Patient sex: M
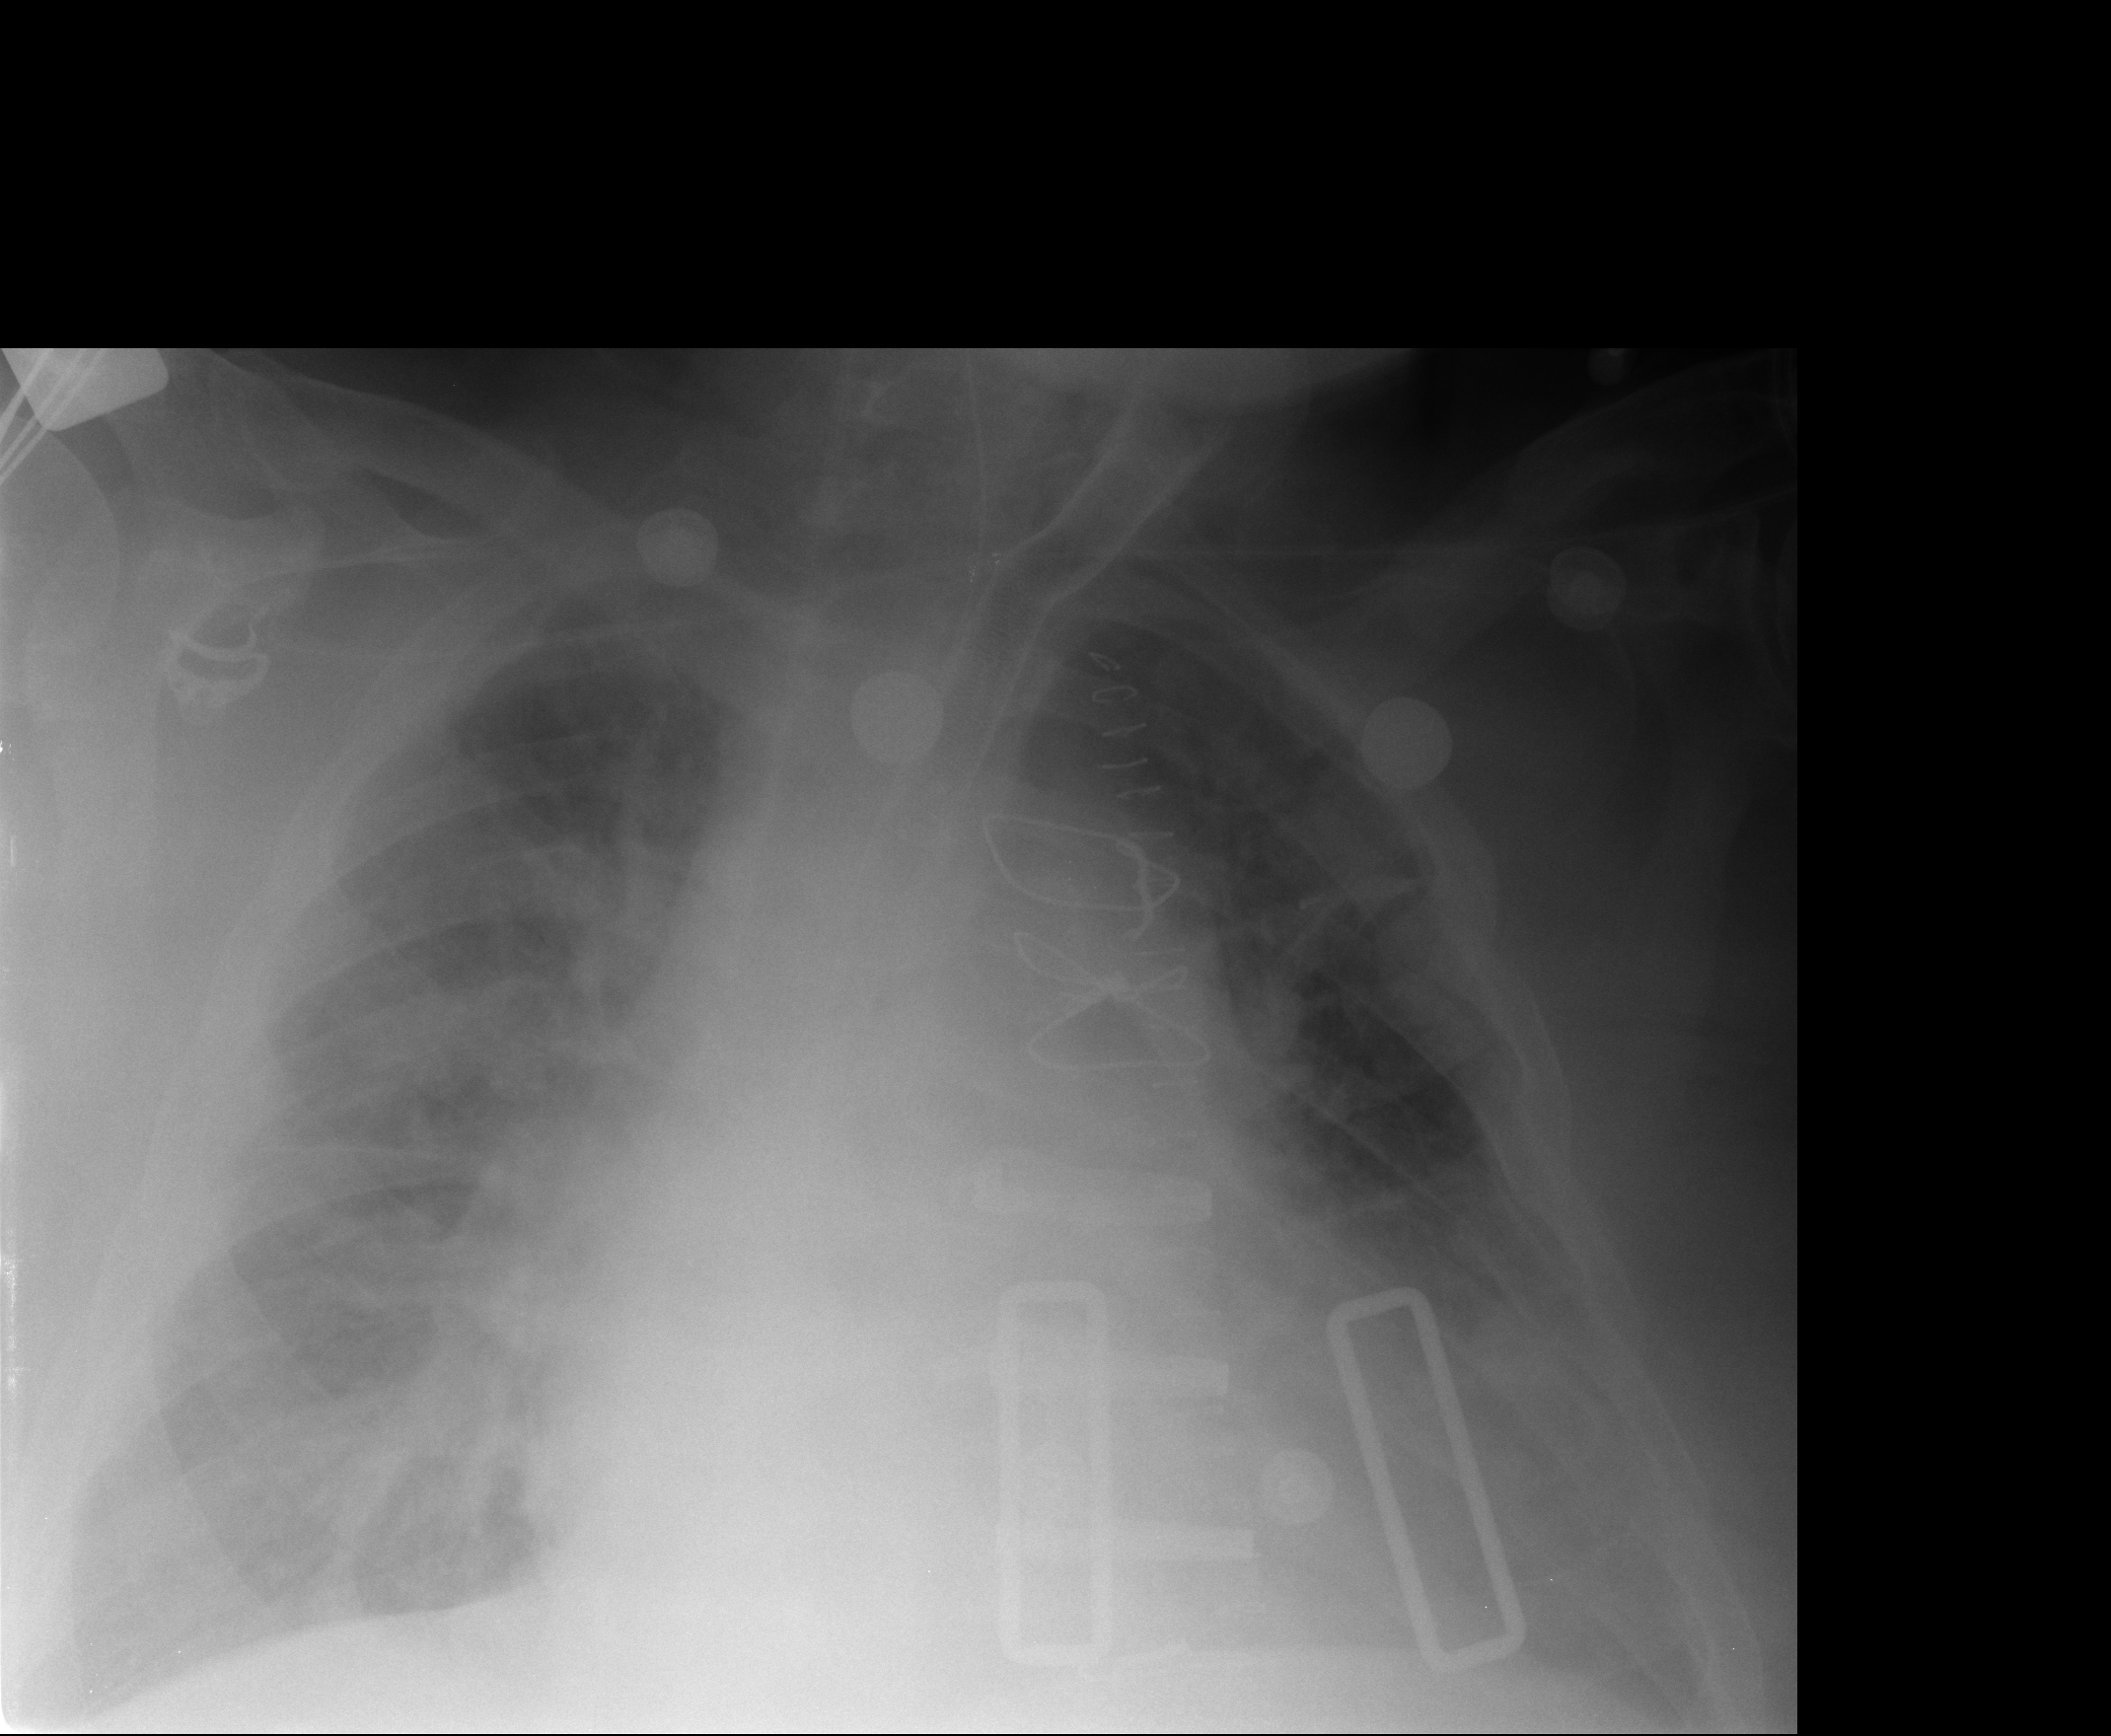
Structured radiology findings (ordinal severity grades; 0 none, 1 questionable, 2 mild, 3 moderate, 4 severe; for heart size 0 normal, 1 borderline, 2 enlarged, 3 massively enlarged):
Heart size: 2
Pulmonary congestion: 2
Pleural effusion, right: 3
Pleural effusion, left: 3
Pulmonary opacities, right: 2
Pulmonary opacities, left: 2
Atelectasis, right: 3
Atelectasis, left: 3